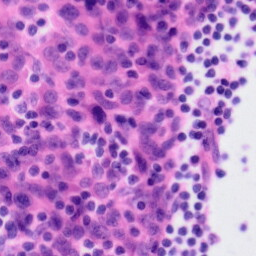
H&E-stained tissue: Tonsil